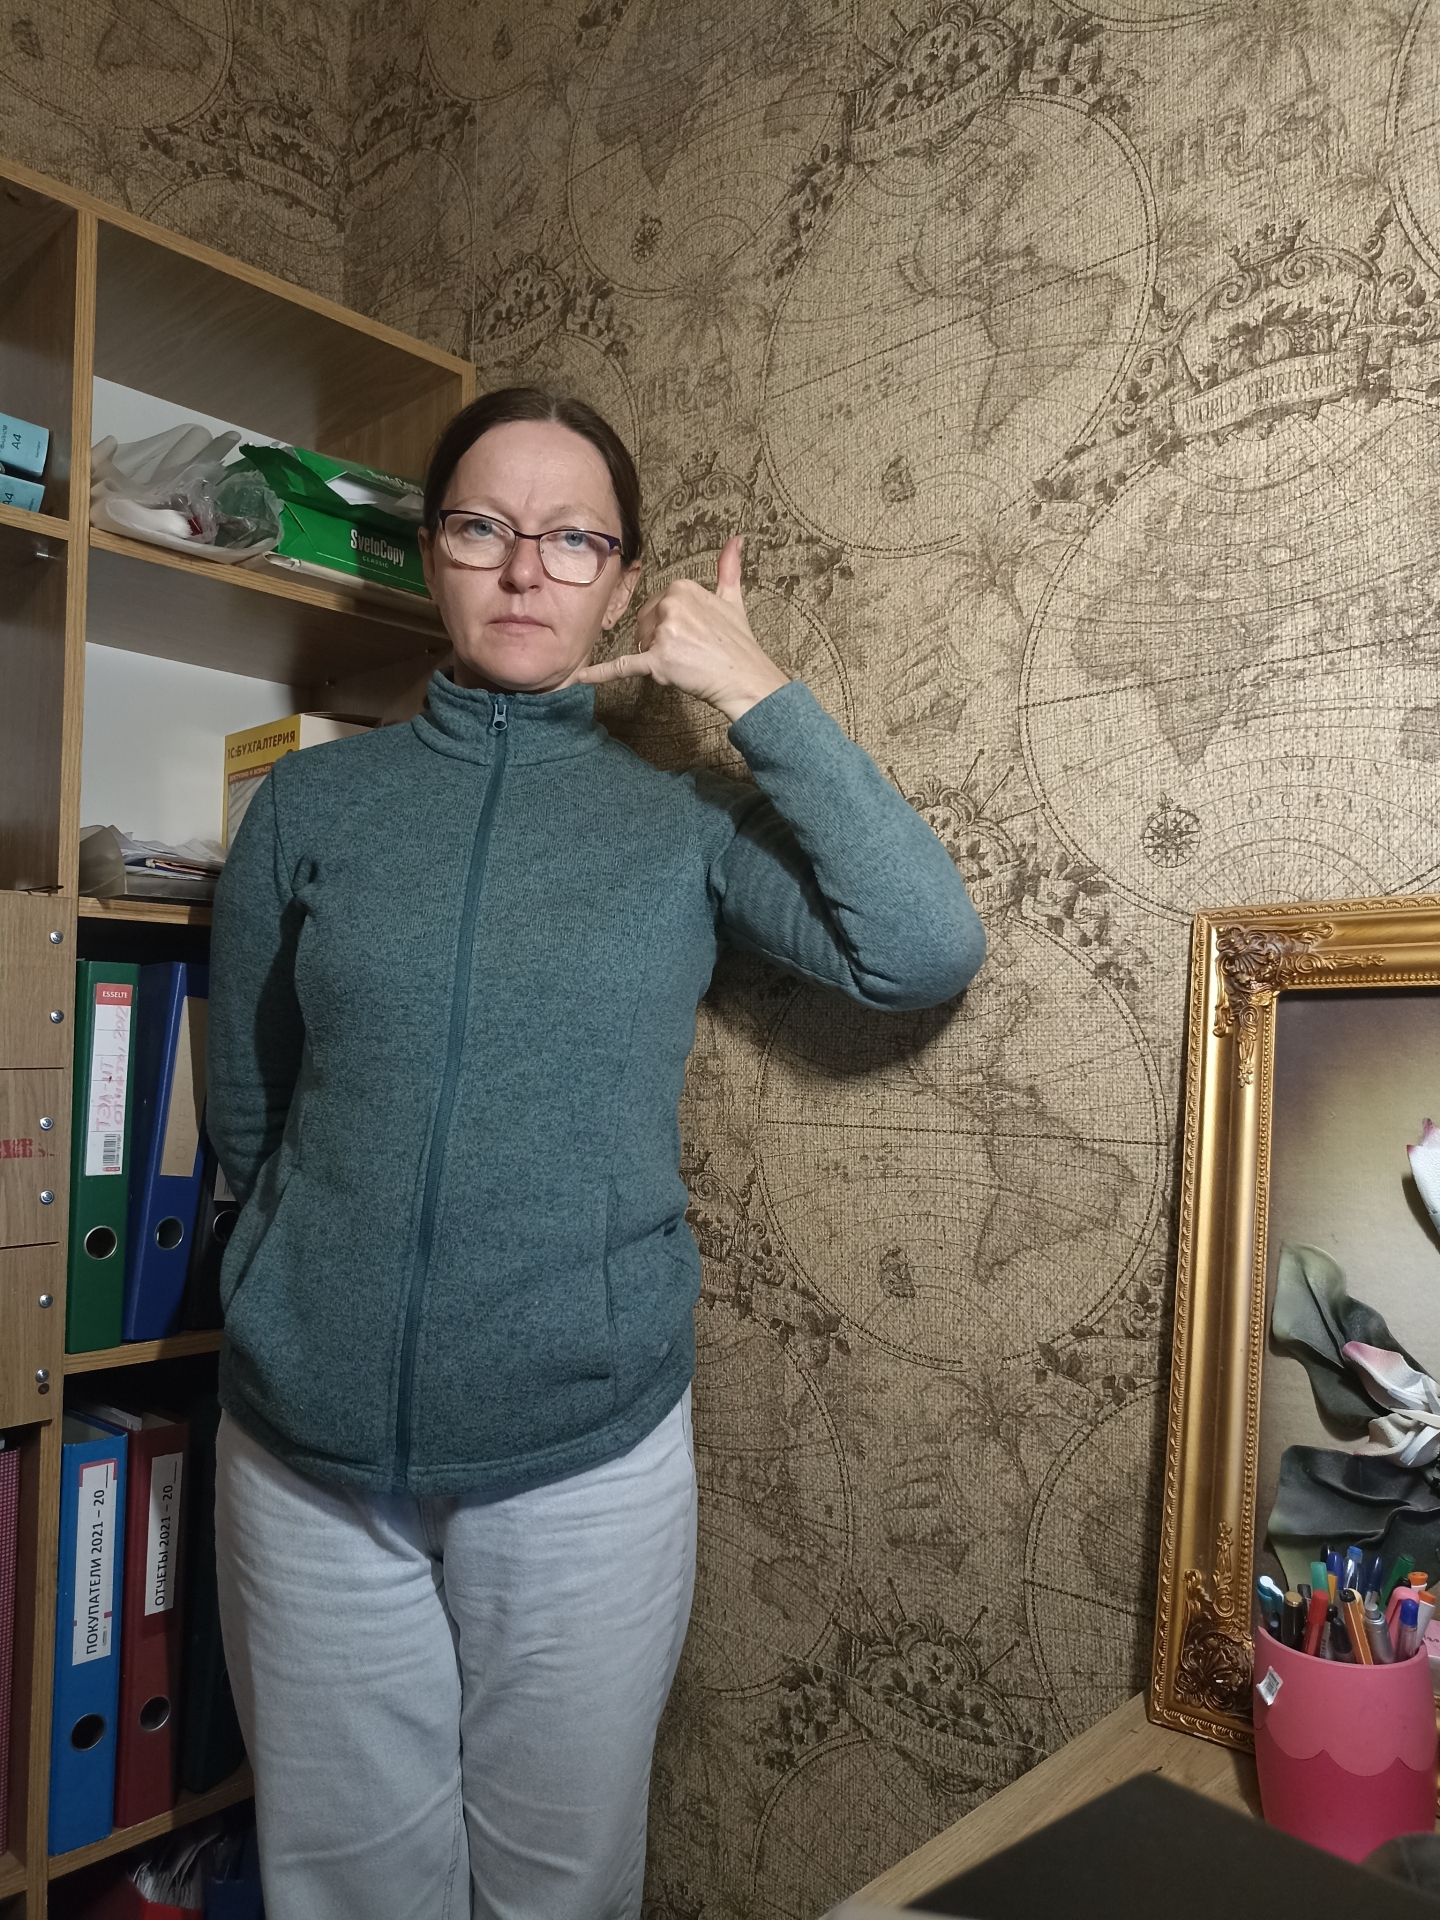
Label: clear